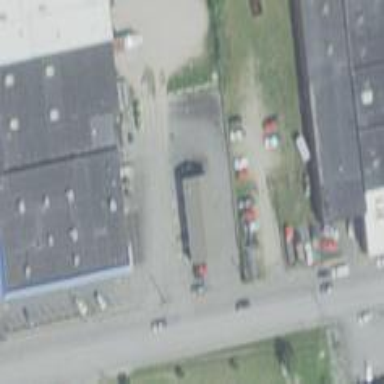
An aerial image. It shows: Retail building.